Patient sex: M
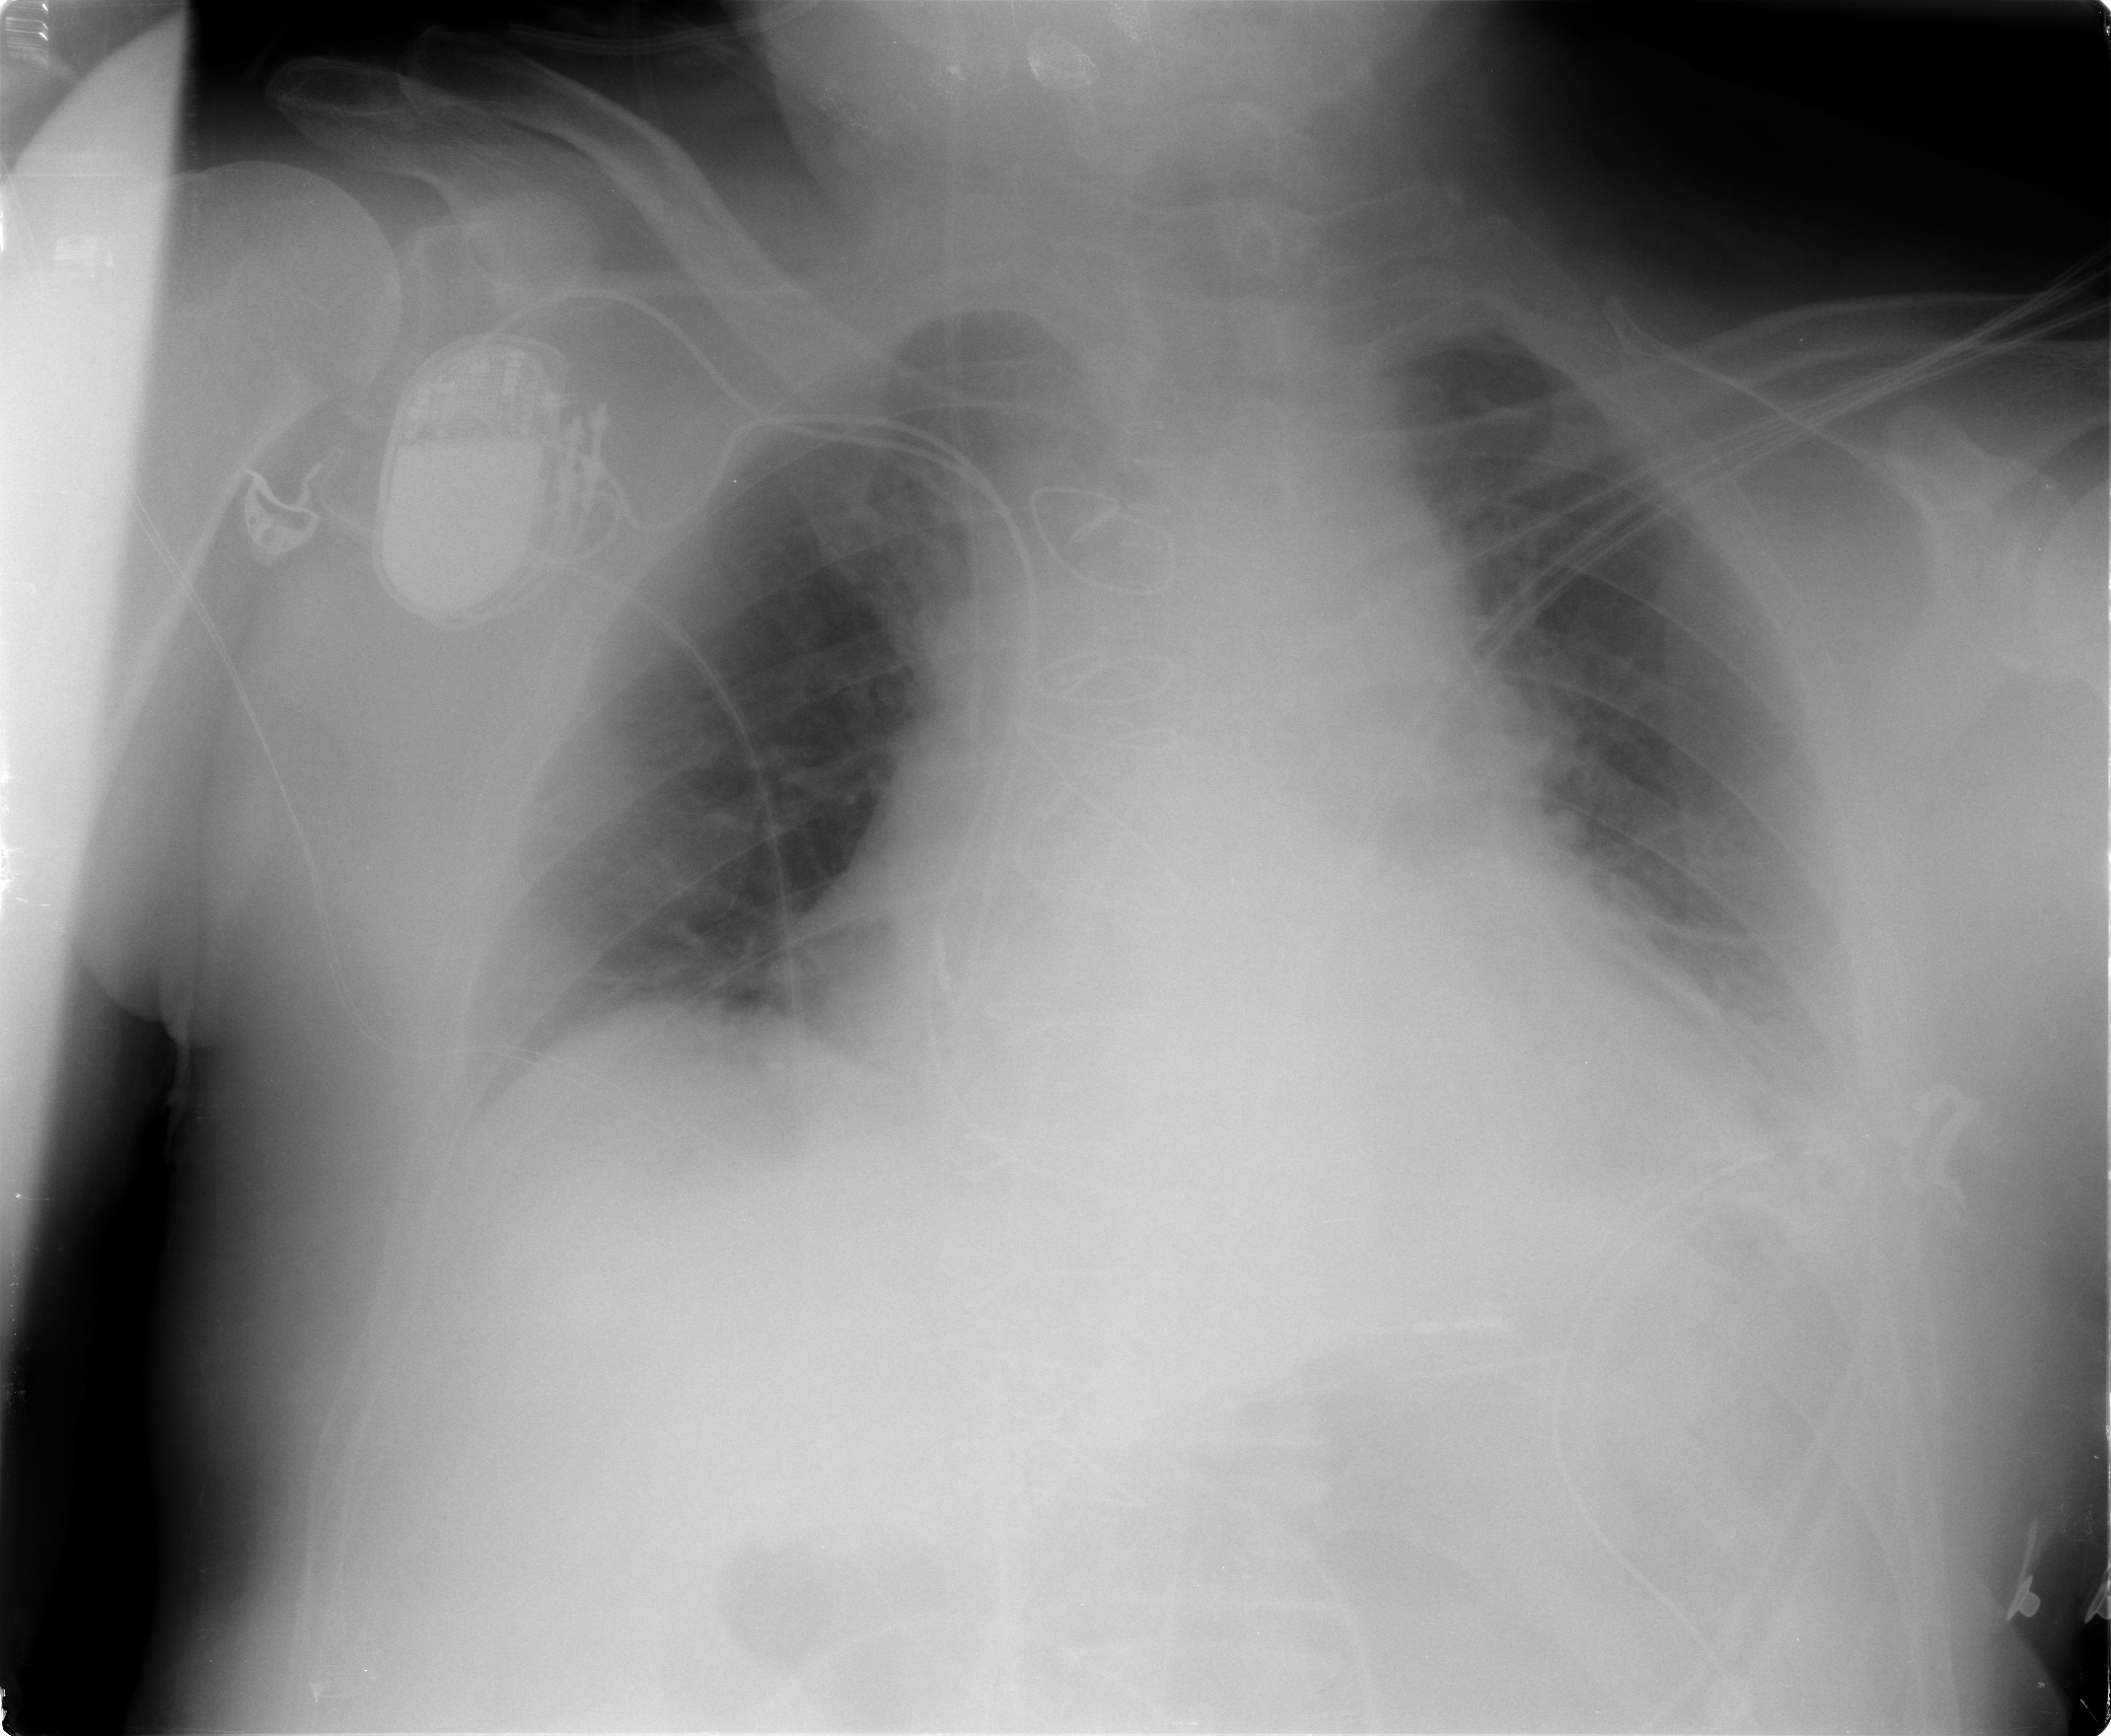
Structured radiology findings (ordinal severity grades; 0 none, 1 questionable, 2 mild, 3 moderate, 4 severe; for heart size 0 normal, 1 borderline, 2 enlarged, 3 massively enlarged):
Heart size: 2
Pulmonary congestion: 2
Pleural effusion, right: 0
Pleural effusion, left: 2
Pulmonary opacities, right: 0
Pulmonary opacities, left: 0
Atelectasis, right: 0
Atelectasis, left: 2